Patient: sex F, age 59
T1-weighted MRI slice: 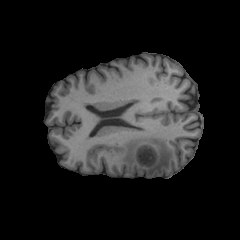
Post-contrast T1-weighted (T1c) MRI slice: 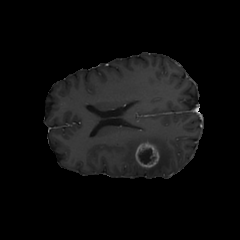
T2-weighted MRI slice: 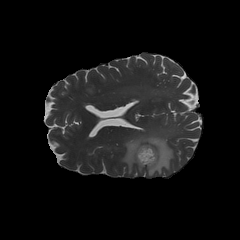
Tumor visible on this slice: yes
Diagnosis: Glioblastoma, IDH-wildtype
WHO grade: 4